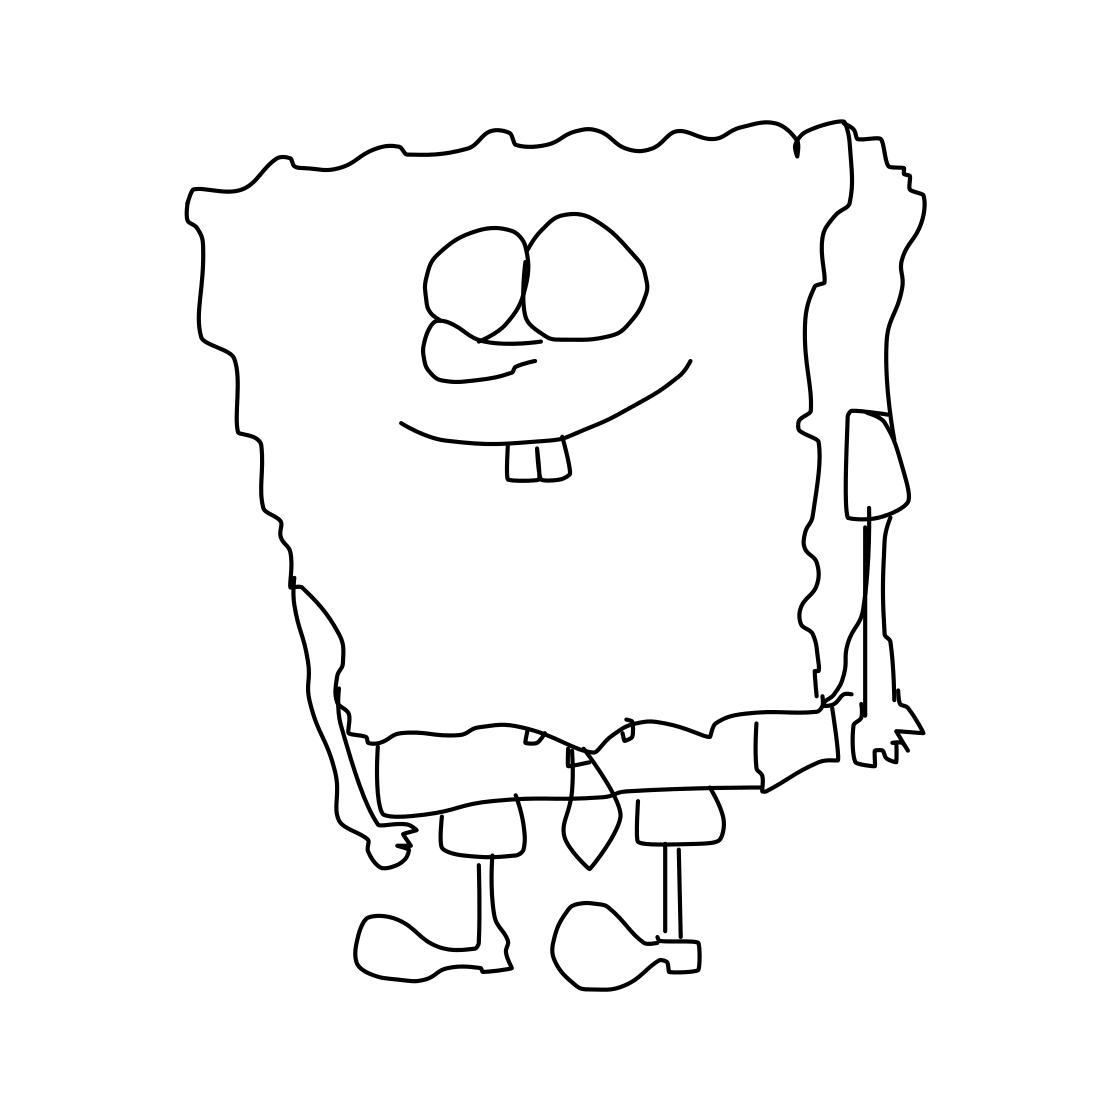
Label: sponge bob